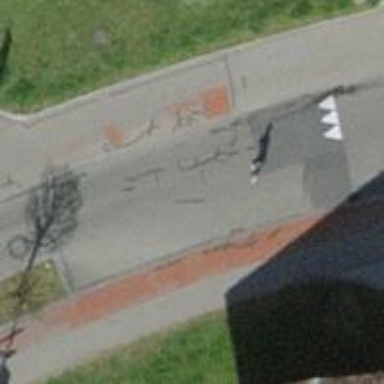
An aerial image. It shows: Residential road with asphalt surface. There are sidewalks on both sides of the road.